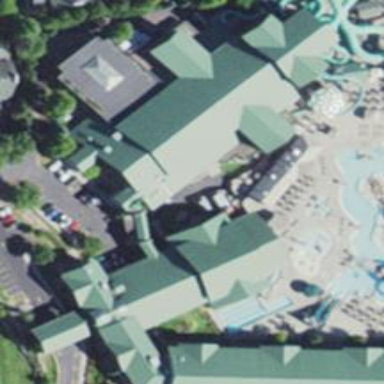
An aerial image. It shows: Miniature golf leisure land.